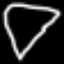
Label: diamond